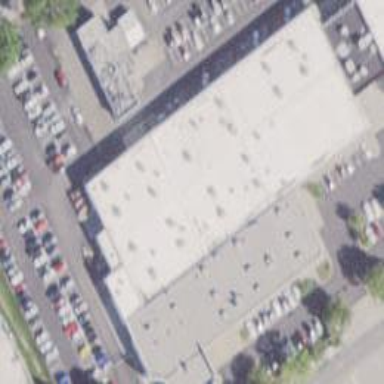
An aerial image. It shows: Building that houses car shop.